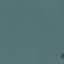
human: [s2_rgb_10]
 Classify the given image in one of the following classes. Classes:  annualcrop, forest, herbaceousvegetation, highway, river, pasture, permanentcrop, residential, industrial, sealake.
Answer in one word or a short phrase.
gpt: SeaLake